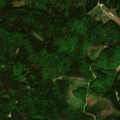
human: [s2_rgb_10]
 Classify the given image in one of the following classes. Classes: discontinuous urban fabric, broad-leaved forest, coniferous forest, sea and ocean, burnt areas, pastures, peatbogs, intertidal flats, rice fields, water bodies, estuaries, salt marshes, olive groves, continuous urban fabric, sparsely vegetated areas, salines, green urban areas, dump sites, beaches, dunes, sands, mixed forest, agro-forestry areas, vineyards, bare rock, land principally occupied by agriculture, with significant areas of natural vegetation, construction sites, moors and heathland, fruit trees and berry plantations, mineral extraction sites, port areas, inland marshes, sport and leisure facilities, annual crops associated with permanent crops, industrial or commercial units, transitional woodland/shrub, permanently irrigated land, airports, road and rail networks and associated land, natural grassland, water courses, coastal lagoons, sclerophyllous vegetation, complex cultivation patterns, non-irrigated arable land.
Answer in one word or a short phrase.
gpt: coniferous forest, mixed forest